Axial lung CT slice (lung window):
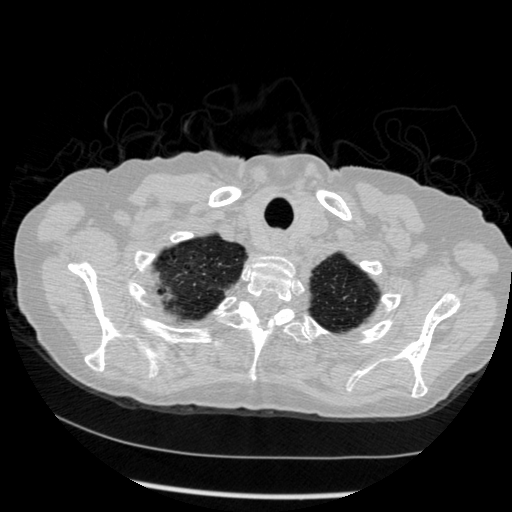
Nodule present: no